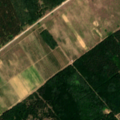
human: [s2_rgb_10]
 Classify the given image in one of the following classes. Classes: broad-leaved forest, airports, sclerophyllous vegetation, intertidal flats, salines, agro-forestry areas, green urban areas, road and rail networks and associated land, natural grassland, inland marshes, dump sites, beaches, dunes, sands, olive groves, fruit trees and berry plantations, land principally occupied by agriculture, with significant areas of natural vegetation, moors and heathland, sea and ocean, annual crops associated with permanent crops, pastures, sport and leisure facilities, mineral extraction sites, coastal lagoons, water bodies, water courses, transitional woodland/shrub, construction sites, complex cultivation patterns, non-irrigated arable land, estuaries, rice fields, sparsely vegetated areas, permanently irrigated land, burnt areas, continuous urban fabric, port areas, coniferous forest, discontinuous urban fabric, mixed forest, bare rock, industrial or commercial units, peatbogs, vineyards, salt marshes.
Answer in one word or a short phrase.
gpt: non-irrigated arable land, pastures, complex cultivation patterns, broad-leaved forest, coniferous forest, mixed forest, transitional woodland/shrub